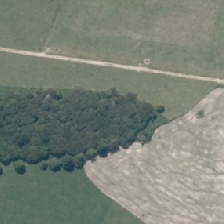
Land cover: indigenous_forest